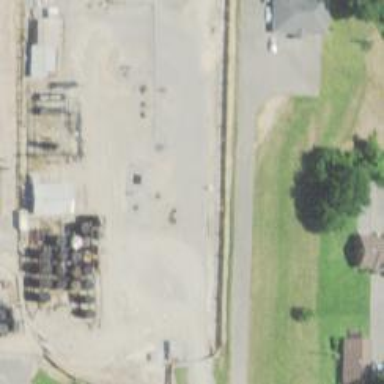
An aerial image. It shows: Petroleum well that is man-made.